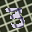
Label: 3